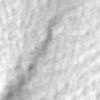
Label: no_change